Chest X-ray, AP view. Patient: 57 years old, sex M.
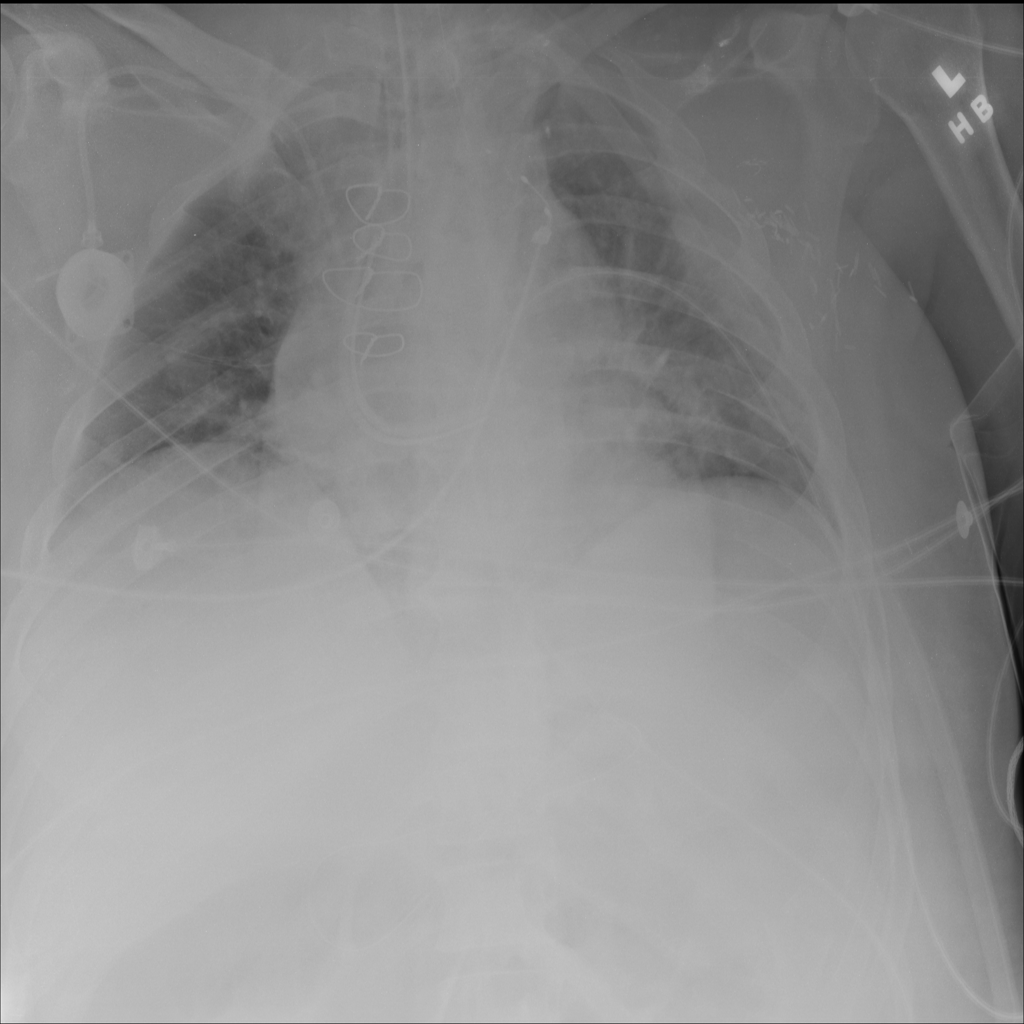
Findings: No Finding